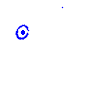
Particle: pion